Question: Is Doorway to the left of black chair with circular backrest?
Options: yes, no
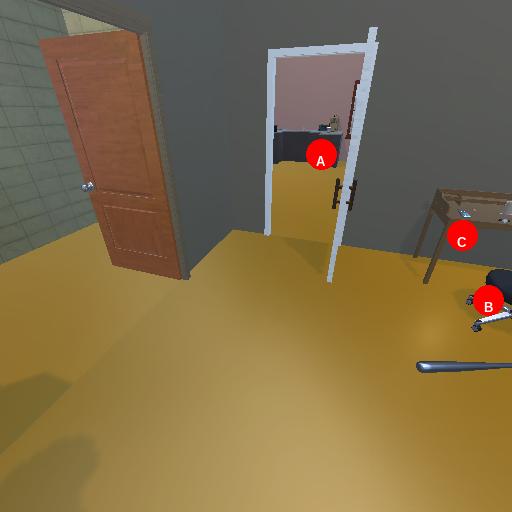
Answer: yes